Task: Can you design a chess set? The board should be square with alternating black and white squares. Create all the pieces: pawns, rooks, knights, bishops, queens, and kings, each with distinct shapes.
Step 2669:
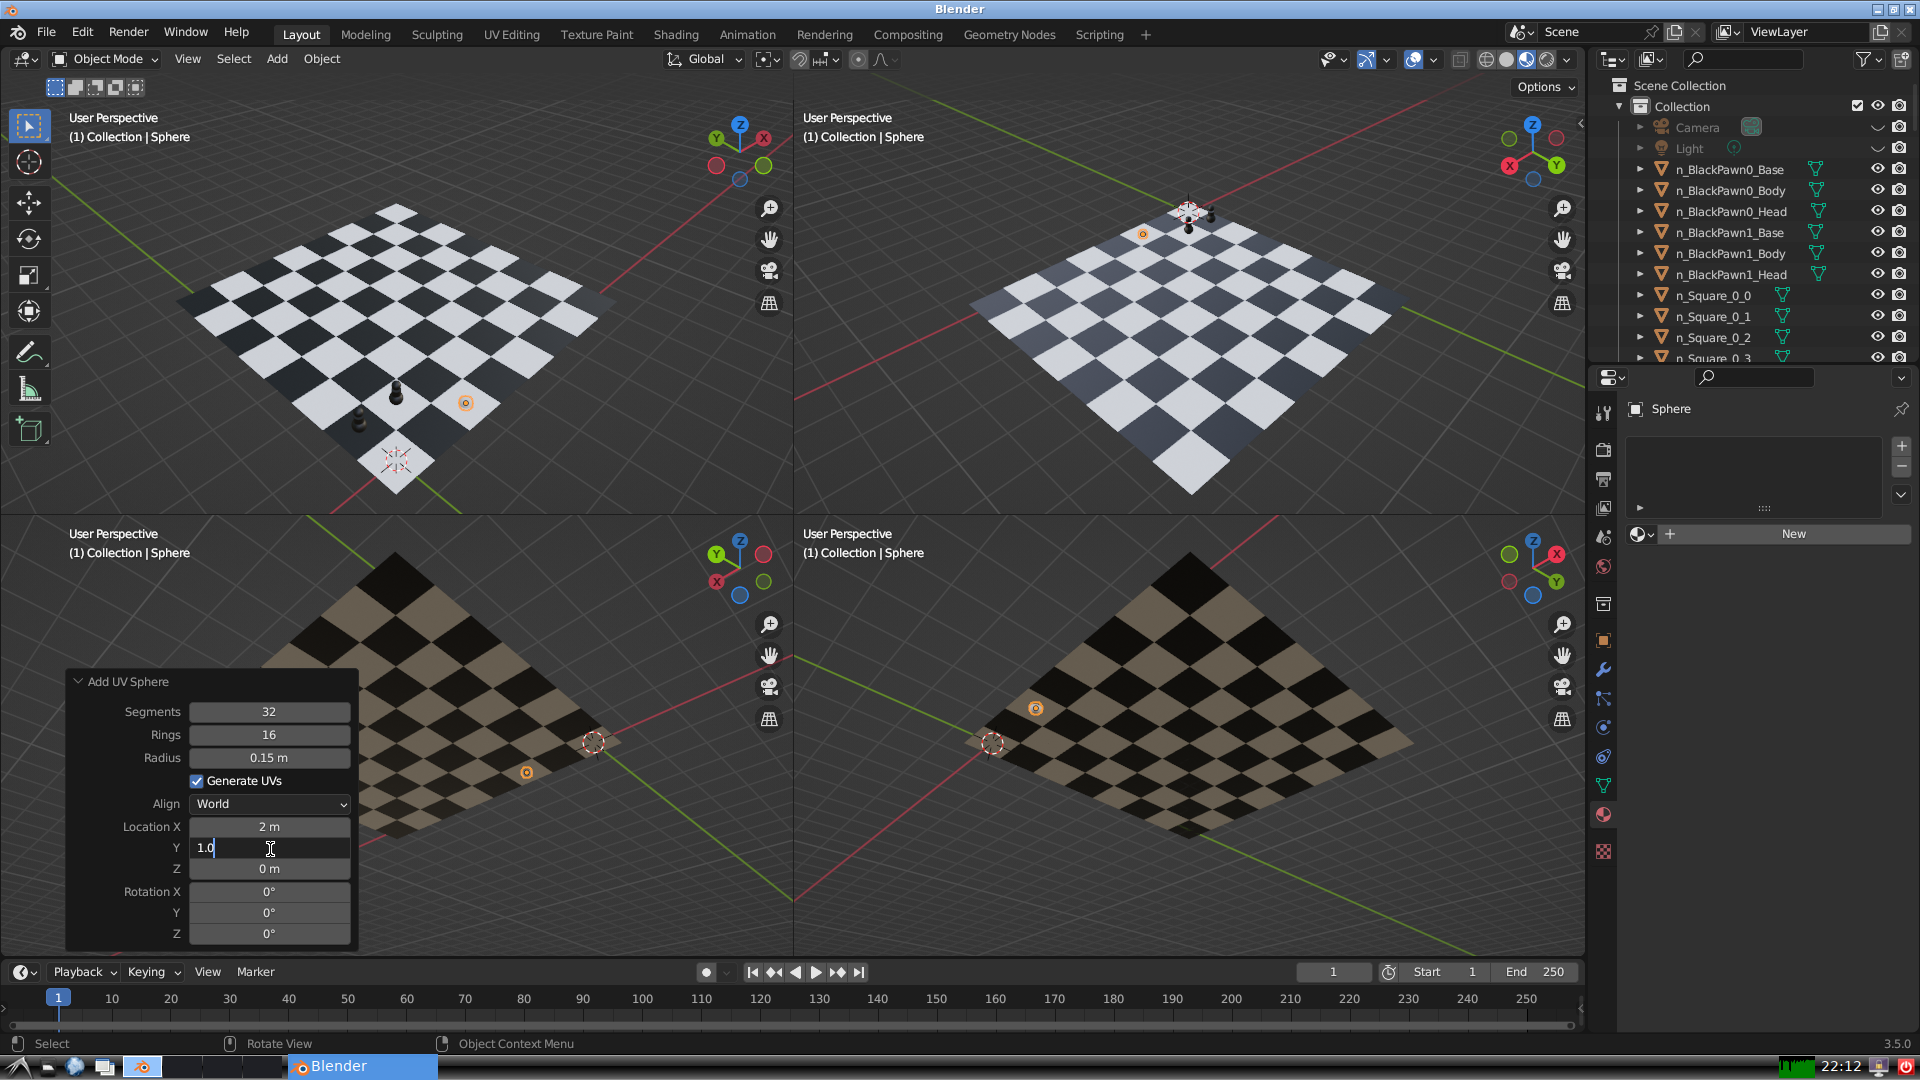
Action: {"key_press": ['Return']}